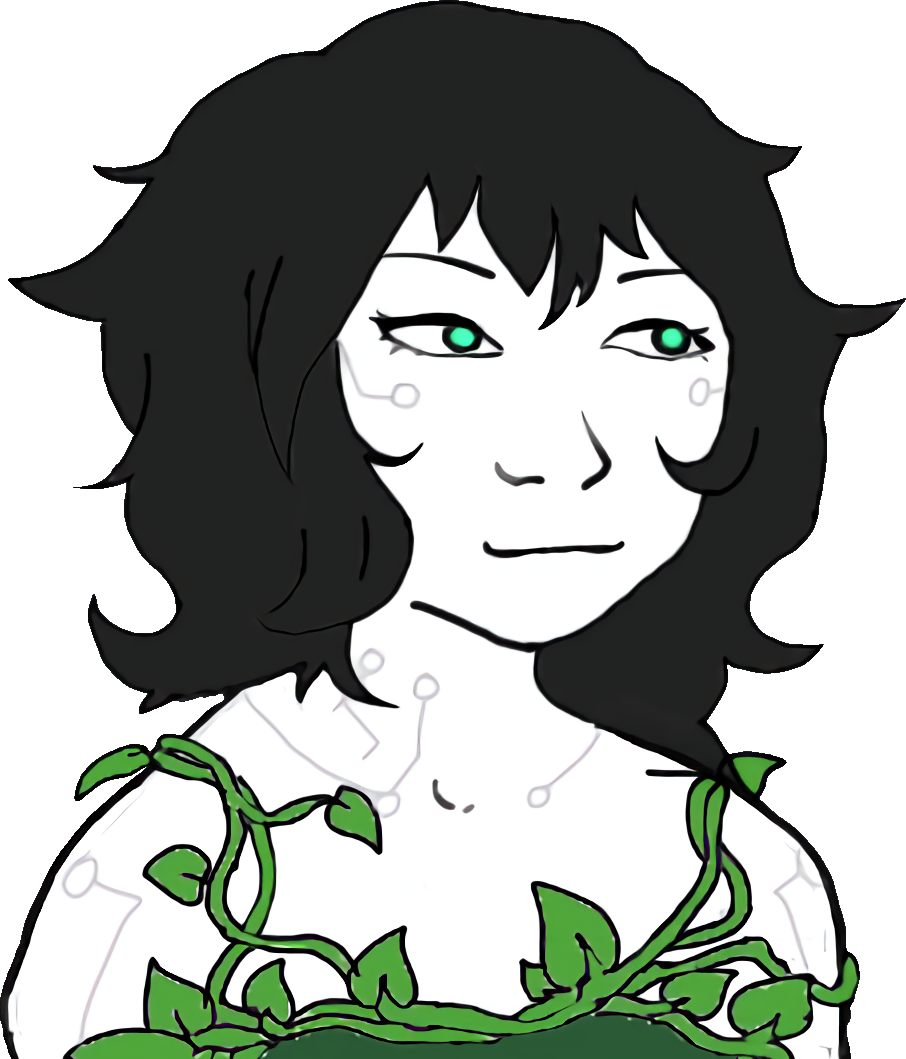
Label: 5_Doomer_Girl